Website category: auto
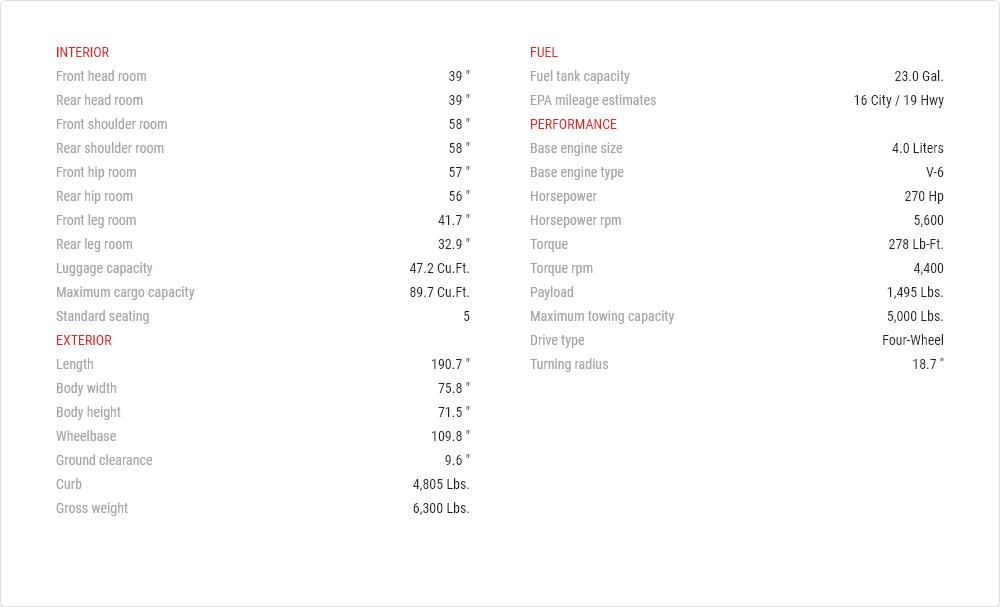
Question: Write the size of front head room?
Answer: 39 "

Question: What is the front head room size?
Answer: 39 "

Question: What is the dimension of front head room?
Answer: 39 "

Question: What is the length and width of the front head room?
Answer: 39 "

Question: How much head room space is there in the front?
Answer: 39 "

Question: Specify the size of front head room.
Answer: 39 "

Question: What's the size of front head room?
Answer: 39 "

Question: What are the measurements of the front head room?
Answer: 39 "

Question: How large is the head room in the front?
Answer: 39 "

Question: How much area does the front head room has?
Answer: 39 "

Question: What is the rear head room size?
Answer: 39 "

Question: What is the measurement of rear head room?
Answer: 39 "

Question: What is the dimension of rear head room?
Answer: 39 "

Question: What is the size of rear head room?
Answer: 39 "

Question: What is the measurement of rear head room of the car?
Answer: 39 "

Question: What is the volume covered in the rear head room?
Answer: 39 "

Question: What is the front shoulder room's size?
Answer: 58 "

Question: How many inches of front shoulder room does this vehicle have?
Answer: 58 "

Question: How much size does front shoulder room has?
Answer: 58 "

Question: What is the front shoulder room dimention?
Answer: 58 "

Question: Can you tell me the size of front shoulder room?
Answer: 58 "

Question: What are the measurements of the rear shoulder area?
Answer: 58 "

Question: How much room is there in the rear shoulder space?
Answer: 58 "

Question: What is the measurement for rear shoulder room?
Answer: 58 "

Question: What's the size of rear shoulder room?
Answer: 58 "

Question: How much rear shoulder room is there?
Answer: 58 "

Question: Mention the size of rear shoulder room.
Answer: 58 "

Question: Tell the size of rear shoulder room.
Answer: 58 "

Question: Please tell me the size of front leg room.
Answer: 41.7 "

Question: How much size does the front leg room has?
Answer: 41.7 "

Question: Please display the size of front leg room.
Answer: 41.7 "

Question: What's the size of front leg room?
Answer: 41.7 "

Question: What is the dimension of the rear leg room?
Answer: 32.9 "

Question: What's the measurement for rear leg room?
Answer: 32.9 "

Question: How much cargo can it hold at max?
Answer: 47.2 cu.ft.

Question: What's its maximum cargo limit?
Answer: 47.2 cu.ft.

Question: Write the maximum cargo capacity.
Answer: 47.2 cu.ft.

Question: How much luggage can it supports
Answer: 47.2 cu.ft.

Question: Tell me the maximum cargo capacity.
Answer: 47.2 cu.ft.

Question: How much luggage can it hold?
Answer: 47.2 cu.ft.

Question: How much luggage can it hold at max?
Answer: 47.2 cu.ft.

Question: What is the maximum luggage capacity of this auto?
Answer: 47.2 cu.ft.

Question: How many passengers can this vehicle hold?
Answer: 5

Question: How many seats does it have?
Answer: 5

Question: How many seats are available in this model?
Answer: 5

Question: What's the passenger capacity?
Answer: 5

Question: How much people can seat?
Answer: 5

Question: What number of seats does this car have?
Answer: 5

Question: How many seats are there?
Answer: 5

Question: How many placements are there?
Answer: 5

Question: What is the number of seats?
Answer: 5

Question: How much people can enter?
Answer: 5

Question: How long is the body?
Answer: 190.7 "

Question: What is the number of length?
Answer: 190.7 "

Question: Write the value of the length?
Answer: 190.7 "

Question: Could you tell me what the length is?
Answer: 190.7 "

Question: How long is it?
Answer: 190.7 "

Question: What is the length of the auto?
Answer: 190.7 "

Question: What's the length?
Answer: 190.7 "

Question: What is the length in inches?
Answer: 190.7 "

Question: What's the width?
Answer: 75.8 "

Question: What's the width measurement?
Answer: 75.8 "

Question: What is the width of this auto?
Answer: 75.8 "

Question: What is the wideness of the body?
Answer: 75.8 "